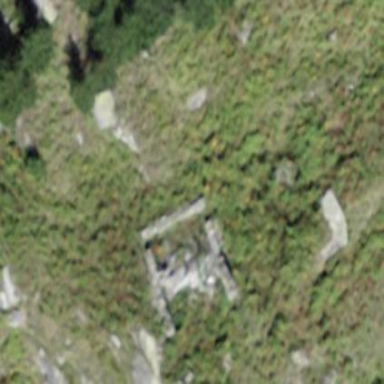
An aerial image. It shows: Historic building in ruins.